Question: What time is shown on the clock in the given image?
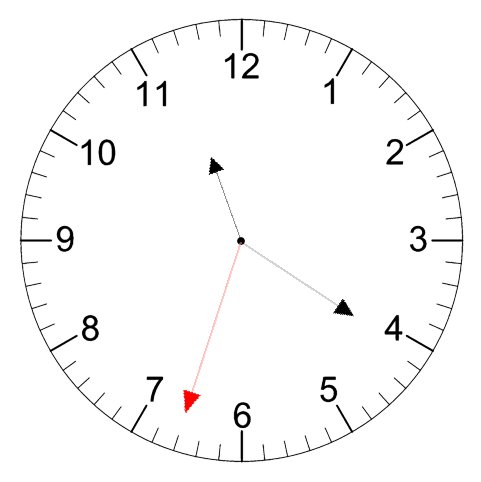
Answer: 11:20:33